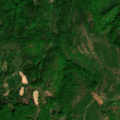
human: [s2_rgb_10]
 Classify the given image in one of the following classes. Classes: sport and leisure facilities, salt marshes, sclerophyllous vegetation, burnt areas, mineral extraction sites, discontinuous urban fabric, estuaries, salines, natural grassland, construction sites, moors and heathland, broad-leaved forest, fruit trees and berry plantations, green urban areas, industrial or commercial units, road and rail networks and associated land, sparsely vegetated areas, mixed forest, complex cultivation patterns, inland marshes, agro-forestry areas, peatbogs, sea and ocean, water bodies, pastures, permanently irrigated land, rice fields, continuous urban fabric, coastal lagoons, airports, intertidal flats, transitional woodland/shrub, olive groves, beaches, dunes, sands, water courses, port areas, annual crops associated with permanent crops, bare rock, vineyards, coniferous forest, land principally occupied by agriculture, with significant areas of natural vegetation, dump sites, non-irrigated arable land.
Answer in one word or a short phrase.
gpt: land principally occupied by agriculture, with significant areas of natural vegetation, broad-leaved forest, transitional woodland/shrub